Chest X-ray. View position: AP
Patient age: 55
Patient sex: M
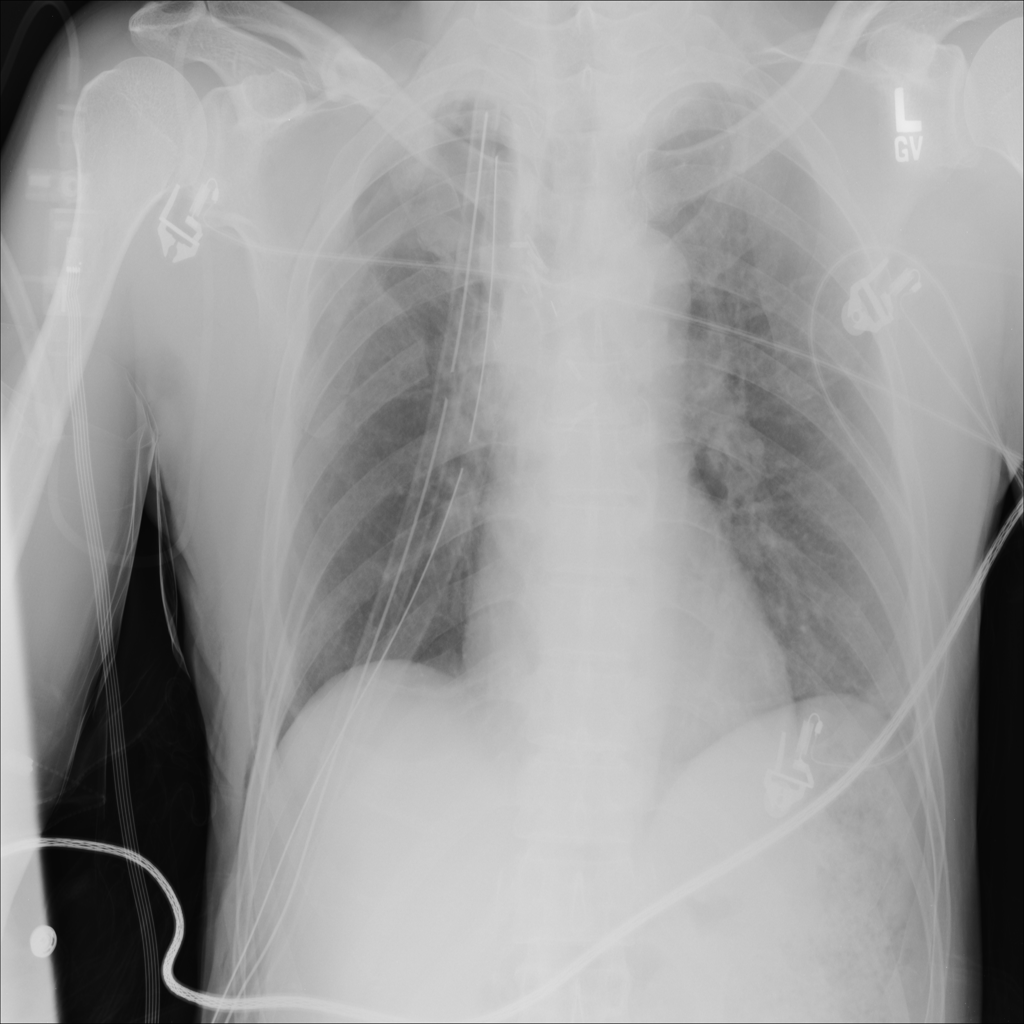
Finding: Pneumothorax